Question: I'm trying to create and design a 'UIView' using a storyboard but include it in a 'UIActionSheet' programmatically. This is basically to avoid using CoreGraphics positioning functions with pixels
In old xcode I remember that it was possible to drag a UIView onto the nib without any controllers.
The view obviously has to be connected to the class, so it would have an IBOutlet, but not being added to the 'self.view'
One thing that makes me feel like this should be possible is that if you drag a UIView into the controller black bar in storyboard it pops into place like so:

But its not shown on the screen itself. What is this feature for? Can I somehow open up this view and design it a bit?
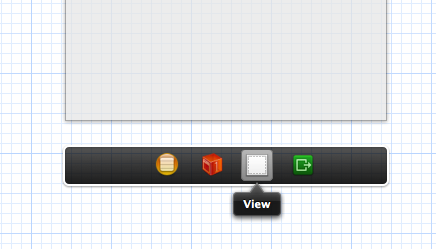
Answer: Just create a new .xib file.
1. Right Click somewhere in the Navigator Area and select 'New File...'.
2. Select 'User Interface' from the list on the right and Select 'View'.
3. Click 'Next', 'Next', give your new view a name, and 'Create'.
4. A new .xib fill will be added to your project.
5. Double clicking on the new .xib file and it opens in Interface Builder (not Storyboard).
6. Edit/Design your View to your liking.
Then after you have your new view (.xib) in Interface Builder, it's a simple matter of creating a new subclass of UIView (), switching the class of your new view (.xib) to MyView, creating an instance of MyView in your controller, and adding it as a subview to your other view.
---
*And to answer your question about that at the bottom, it's called the 'Dock', and it's just a mini representation of the top-level documents of your scene. The dock is convenient for quickly dragging/dropping icons onto and making connections. See apple's storyboard description <URL>.